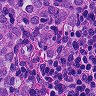
Metastatic tissue present: yes